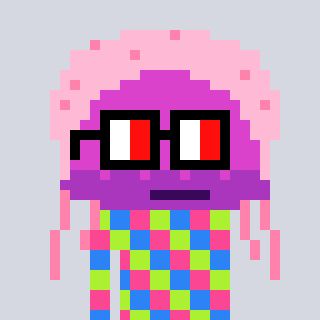
a pixel art character with square glasses with black frames and red eyes, a jellyfish-shaped head and a cold-colored body on a cool background